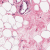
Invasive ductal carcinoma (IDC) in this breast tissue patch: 0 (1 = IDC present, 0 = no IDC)